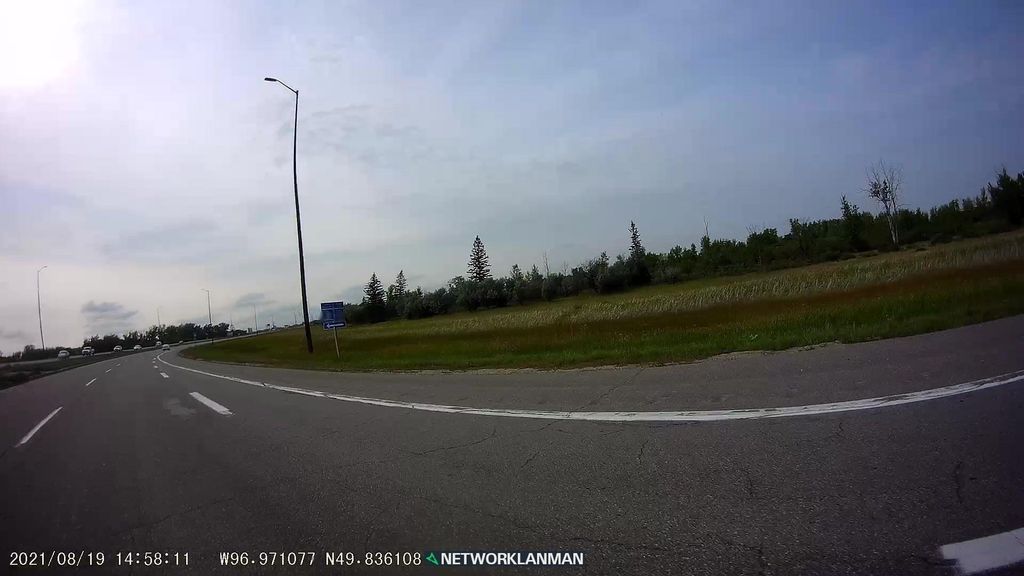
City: winnipeg